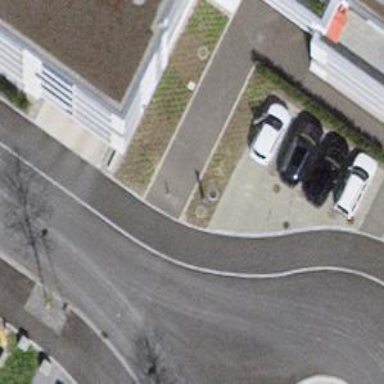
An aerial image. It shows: Bollard.